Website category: university
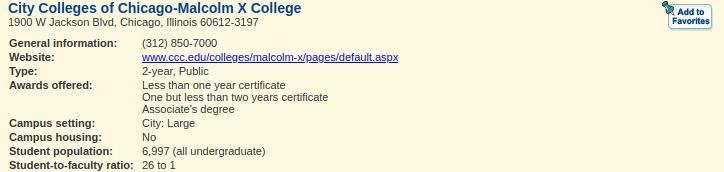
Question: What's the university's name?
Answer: City Colleges of Chicago-Malcolm X College

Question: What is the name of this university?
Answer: City Colleges of Chicago-Malcolm X College

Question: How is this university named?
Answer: City Colleges of Chicago-Malcolm X College

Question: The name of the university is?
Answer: City Colleges of Chicago-Malcolm X College

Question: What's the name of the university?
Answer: City Colleges of Chicago-Malcolm X College

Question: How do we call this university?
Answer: City Colleges of Chicago-Malcolm X College

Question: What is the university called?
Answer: City Colleges of Chicago-Malcolm X College

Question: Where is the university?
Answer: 1900 W Jackson Blvd, Chicago, Illinois 60612-3197

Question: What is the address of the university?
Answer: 1900 W Jackson Blvd, Chicago, Illinois 60612-3197

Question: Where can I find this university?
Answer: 1900 W Jackson Blvd, Chicago, Illinois 60612-3197

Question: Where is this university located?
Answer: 1900 W Jackson Blvd, Chicago, Illinois 60612-3197

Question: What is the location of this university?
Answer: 1900 W Jackson Blvd, Chicago, Illinois 60612-3197

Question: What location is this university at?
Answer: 1900 W Jackson Blvd, Chicago, Illinois 60612-3197

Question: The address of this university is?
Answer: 1900 W Jackson Blvd, Chicago, Illinois 60612-3197

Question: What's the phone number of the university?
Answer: (312) 850-7000

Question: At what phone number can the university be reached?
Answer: (312) 850-7000

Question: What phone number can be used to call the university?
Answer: (312) 850-7000

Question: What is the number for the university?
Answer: (312) 850-7000

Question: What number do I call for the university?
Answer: (312) 850-7000

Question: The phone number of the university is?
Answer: (312) 850-7000

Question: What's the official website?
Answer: www.ccc.edu/colleges/malcolm-x/pages/default.aspx

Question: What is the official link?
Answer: www.ccc.edu/colleges/malcolm-x/pages/default.aspx

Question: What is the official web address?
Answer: www.ccc.edu/colleges/malcolm-x/pages/default.aspx

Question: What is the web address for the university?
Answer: www.ccc.edu/colleges/malcolm-x/pages/default.aspx

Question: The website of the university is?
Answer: www.ccc.edu/colleges/malcolm-x/pages/default.aspx

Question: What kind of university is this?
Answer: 2-year, Public

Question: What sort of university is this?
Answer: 2-year, Public

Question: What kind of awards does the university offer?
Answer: Less than one year certificate One but less than two years certificate Associate's degree

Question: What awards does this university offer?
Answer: Less than one year certificate One but less than two years certificate Associate's degree

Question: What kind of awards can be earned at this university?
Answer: Less than one year certificate One but less than two years certificate Associate's degree

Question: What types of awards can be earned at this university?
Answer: Less than one year certificate One but less than two years certificate Associate's degree

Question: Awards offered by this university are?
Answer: Less than one year certificate One but less than two years certificate Associate's degree

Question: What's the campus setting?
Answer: City: Large

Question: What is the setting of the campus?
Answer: City: Large

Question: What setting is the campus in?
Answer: City: Large

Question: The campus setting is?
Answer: City: Large

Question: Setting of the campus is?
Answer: City: Large

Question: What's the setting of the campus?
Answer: City: Large

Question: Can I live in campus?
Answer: No

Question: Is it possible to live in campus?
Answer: No

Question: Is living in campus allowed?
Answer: No

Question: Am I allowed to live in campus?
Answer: No

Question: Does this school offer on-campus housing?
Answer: No

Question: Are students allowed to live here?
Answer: No

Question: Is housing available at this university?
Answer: No

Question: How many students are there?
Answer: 6,997 (all undergraduate)

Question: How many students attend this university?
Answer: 6,997 (all undergraduate)

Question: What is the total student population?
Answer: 6,997 (all undergraduate)

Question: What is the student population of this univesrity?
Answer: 6,997 (all undergraduate)

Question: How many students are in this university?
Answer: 6,997 (all undergraduate)

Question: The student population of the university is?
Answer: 6,997 (all undergraduate)

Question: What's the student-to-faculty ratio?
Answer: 26 to 1

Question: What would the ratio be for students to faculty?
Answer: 26 to 1

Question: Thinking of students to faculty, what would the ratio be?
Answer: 26 to 1

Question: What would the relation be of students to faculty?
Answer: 26 to 1

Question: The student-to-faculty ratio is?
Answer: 26 to 1

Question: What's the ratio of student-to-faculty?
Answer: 26 to 1

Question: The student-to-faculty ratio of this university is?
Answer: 26 to 1